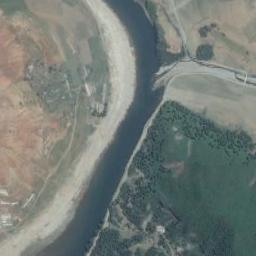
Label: river